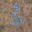
Label: 3